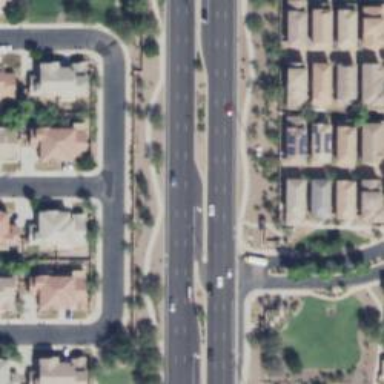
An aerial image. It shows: Secondary road with asphalt surface.